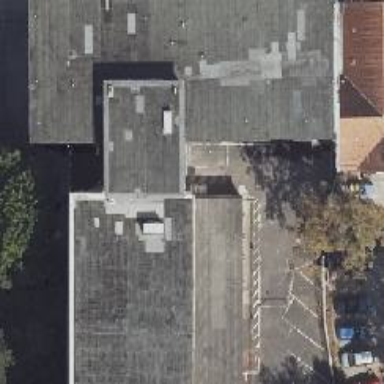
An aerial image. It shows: Flat-roofed building with tar paper covering.